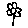
Label: flower